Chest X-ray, PA view. Patient: 57 years old, sex M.
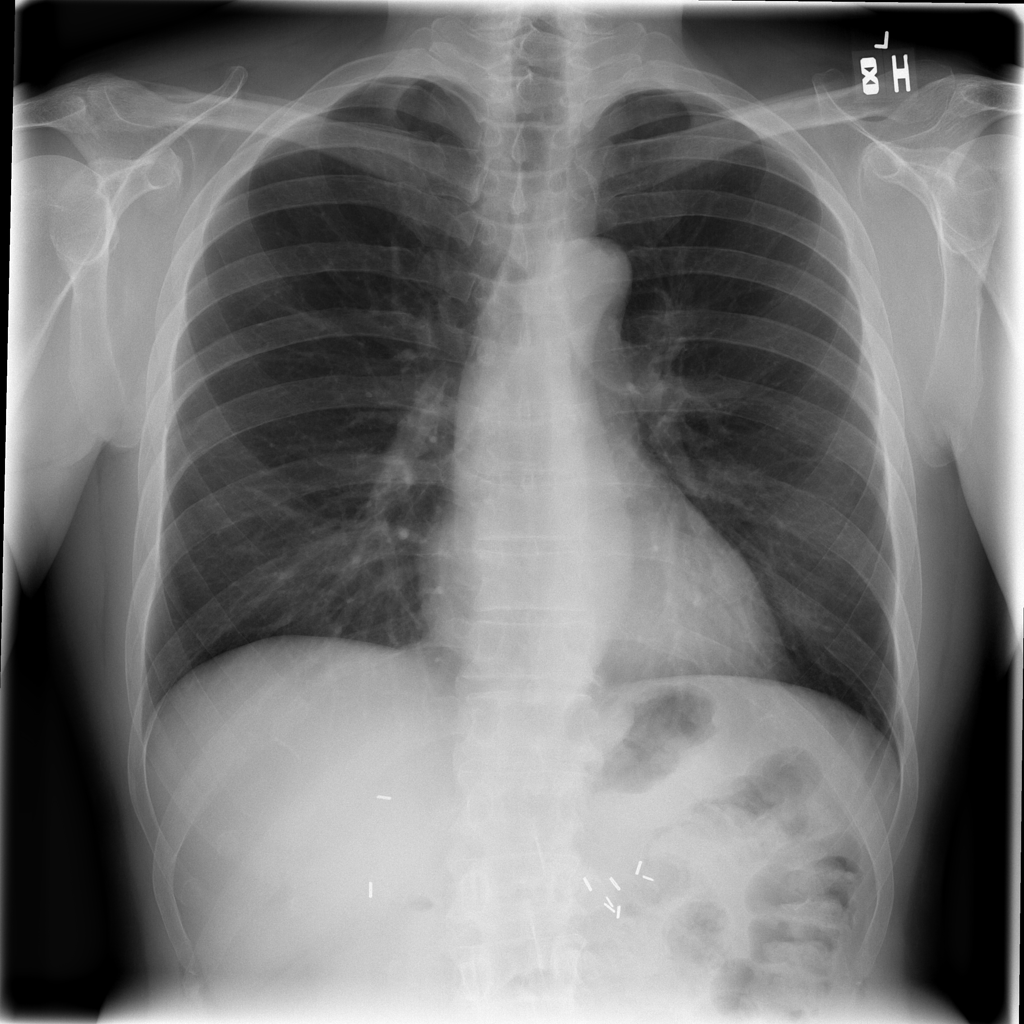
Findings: No Finding